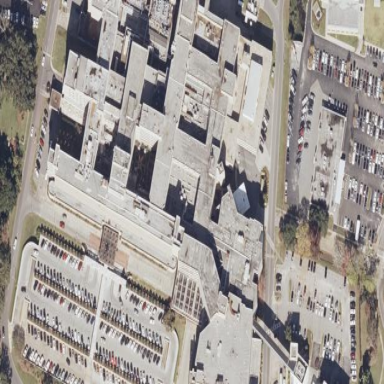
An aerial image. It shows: Hospital building.